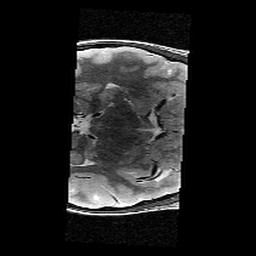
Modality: T2w
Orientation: axial
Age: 9
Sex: male
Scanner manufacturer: siemens
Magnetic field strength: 3 T
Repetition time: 9.23 s
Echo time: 0.067 s